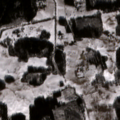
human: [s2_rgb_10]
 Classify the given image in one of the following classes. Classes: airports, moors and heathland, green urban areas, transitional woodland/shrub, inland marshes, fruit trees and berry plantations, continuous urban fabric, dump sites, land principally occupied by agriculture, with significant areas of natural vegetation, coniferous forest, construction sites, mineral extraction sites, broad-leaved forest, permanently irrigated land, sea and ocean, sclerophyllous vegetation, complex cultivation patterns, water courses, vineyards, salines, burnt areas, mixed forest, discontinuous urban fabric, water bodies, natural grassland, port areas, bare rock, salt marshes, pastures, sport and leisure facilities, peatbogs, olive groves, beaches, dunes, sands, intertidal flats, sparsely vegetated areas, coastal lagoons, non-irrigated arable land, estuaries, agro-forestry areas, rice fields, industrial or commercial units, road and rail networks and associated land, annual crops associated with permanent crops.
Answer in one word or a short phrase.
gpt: pastures, land principally occupied by agriculture, with significant areas of natural vegetation, coniferous forest, mixed forest